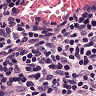
Metastatic tissue present: no